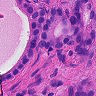
Metastatic tissue present: yes